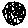
Label: moon